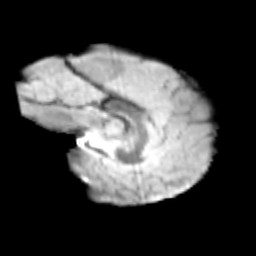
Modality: T2w
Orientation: sagittal
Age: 12
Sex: male
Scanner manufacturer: siemens
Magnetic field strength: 3 T
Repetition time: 3.8 s
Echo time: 0.07 s